Question: My Input Data is SAS dataset, Sample data
I am trying to generate REST API JSON format for a particular record in this below example I have chosen 2nd row:
'''
import pandas as pd
sasdt = pd.read_sas("c:\hmeq.sas7bdat")
dfs = [] # holds data chunks
dfs2=sasdt.loc[2]
for chunk in sasdt:
print('{"name":"',chunk,'_","value":',)
'''
I am unable to generate my desired output something like this: Could you please help me in this

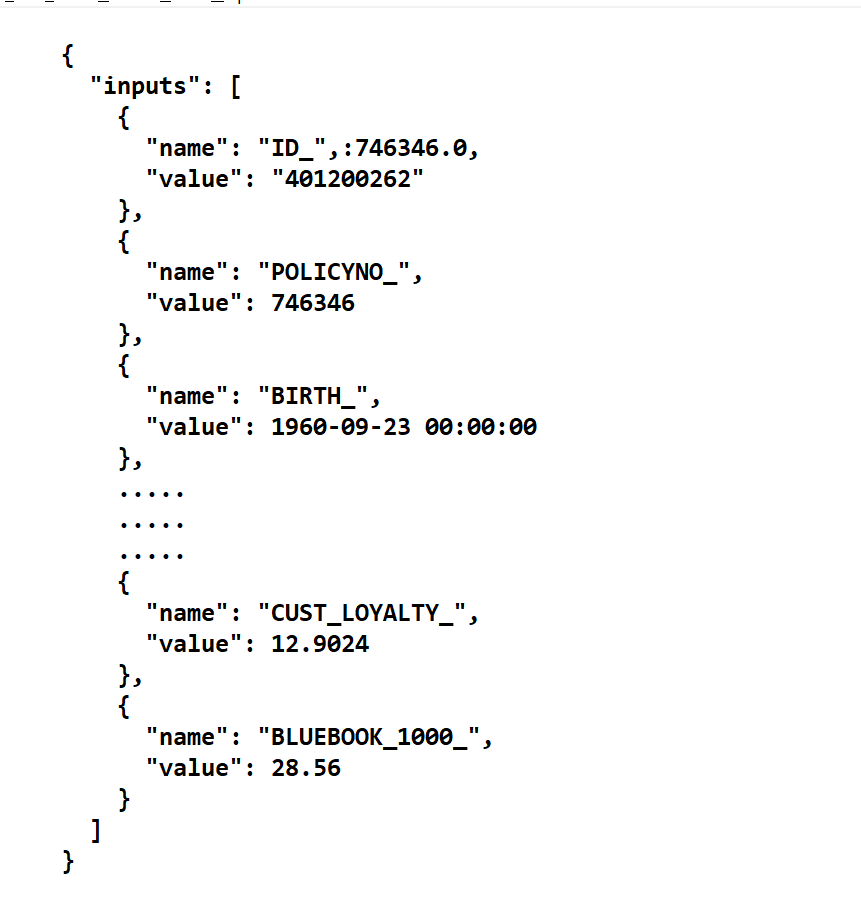
Answer: Try this following:
'''
import pandas as pd
import numpy
import json
sasdt = pd.read_sas('airline.sas7bdat')
dfs2 = sasdt.loc[2]
# avoid json.dumps raise "TypeError: Object of type 'int64' is not JSON serializable"
dfs2_values = [int(i) if type(i) == numpy.int64 else i for i in dfs2]
inputs = pd.DataFrame({'name':dfs2.index.to_list(), 'value':dfs2_values}).to_dict(orient='records')
json.dumps({'inputs':inputs})
'''
You will get output like this:
'''
'{"inputs": [{"name": "YEAR", "value": 1950.0}, {"name": "Y", "value": 1.569000005722046}, {"name": "W", "value": 0.27799999713897705}, {"name": "R", "value": 0.3156999945640564}, {"name": "L", "value": 1.3880000114440918}, {"name": "K", "value": 0.5730000138282776}]}'
'''